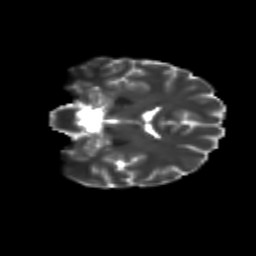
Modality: T2w
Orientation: coronal
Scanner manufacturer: siemens
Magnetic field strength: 3 T
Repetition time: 9.2 s
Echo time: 0.084 s